Aerial crown-view tile of a tropical tree (Barro Colorado Island, Panama), acquired 20250616:
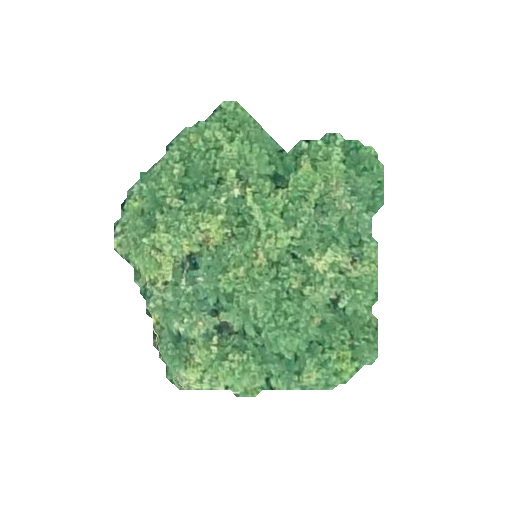
Species: Jacaranda copaia
GBIF accepted scientific name: Jacaranda copaia
Crown area: 86.559 m²